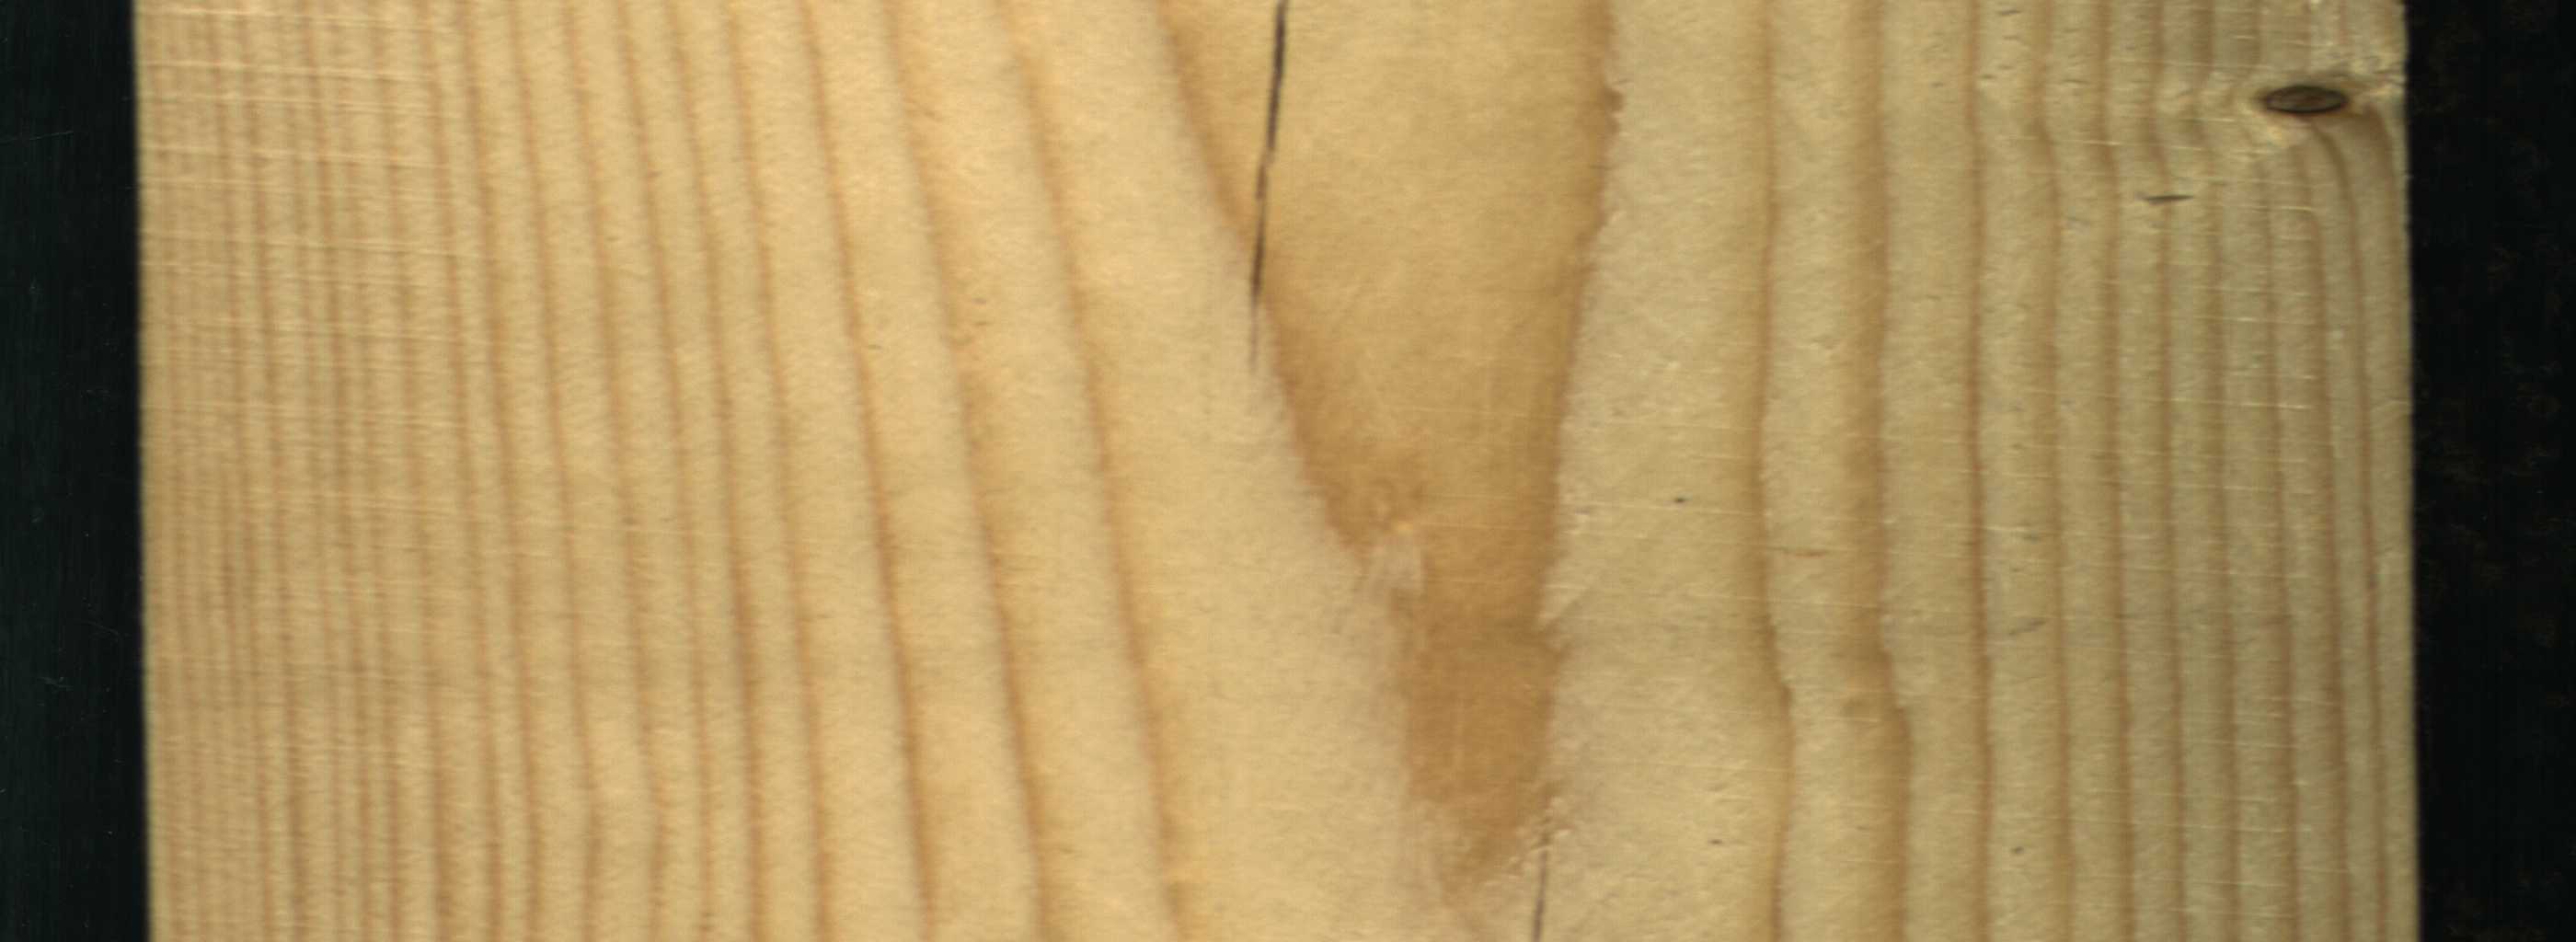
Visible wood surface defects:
Crack
Crack
Dead_Knot